Question: I see this in the console:

And this is my ajax:
'''
$("#aceptar").click(function(){
dni = $("#dni").val();
passw = $("#pass").val();
alert(dni)
alert(passw)
$.ajax({
type: 'POST',
url: 'credenciales.php',
dataType : 'html',
data: {
dni: dni,
pass: passw,
},
success: function(suc) {
alert("jaja")
},
error: function() {
alert('An error occurred!');
}
});
})
'''
In the php file I only have an echo, but anyway the alert has a "jaja", not the php echo, and still not working.
All my other jQuery code is working without problem. Does this means that only the ajax function is wrong in the library? I have tried with other libraries and im always getting the same error.
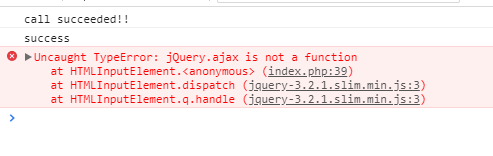
Answer: From the <URL>:
> You can also use the slim build, which excludes the ajax and effects modules